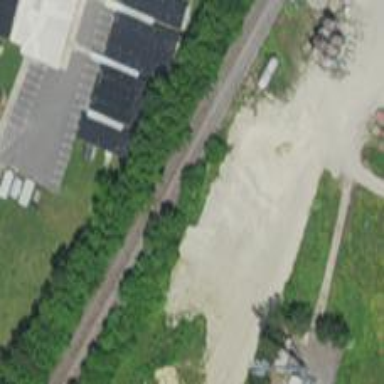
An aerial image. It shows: Railway siding with rails.